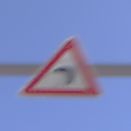
Verkehrszeichen: KurveLinks
Umgebung: Outdoor, Nature
Tageszeit: Midday
Wetter: Clear
Licht: Natural
Jahreszeit: NotSpecified
Kontrast: HighContrast